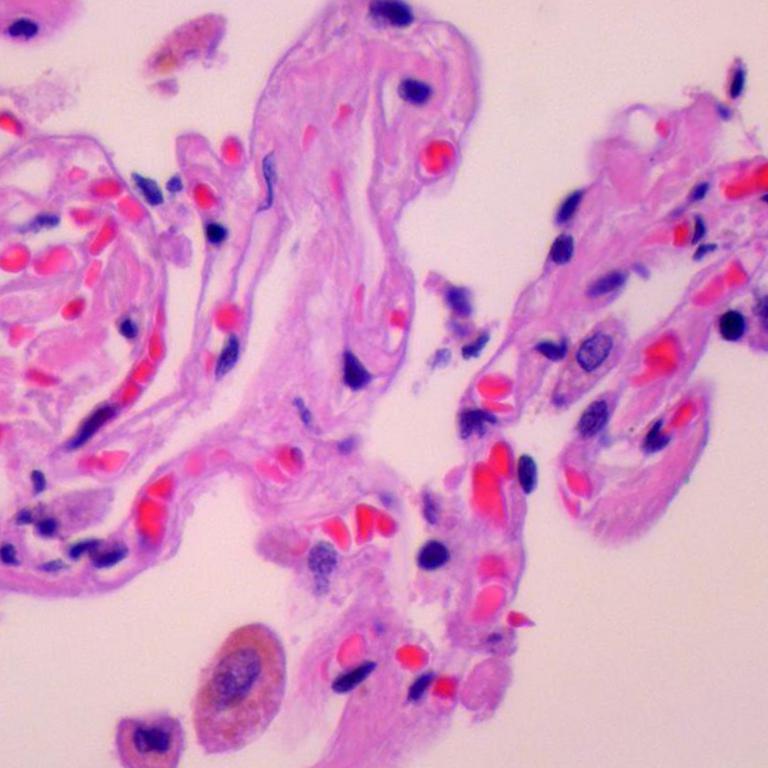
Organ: lung
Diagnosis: benign